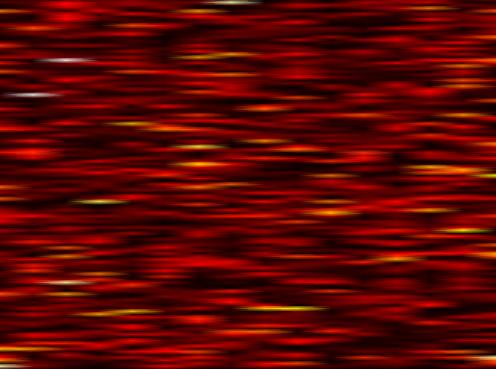
Label: OFDM